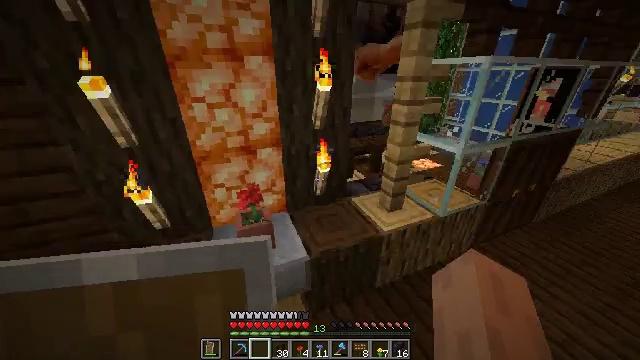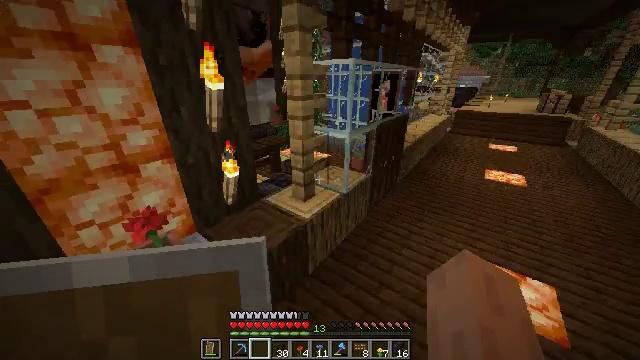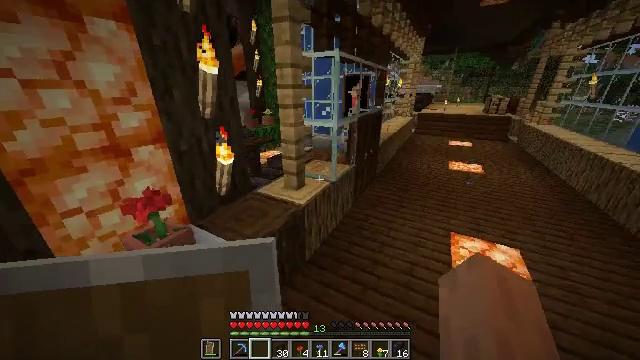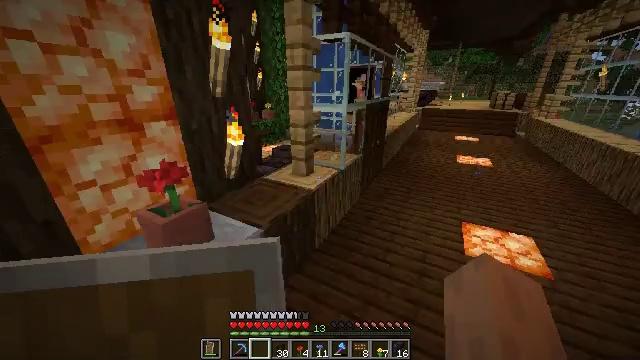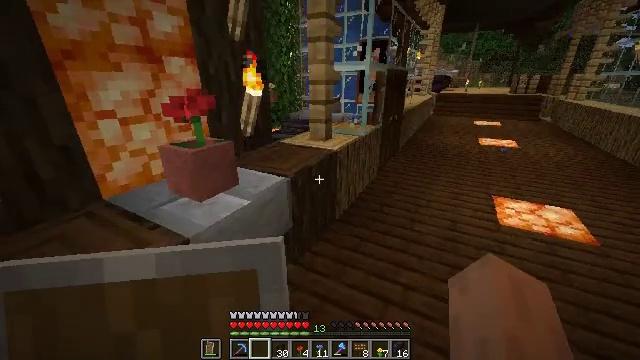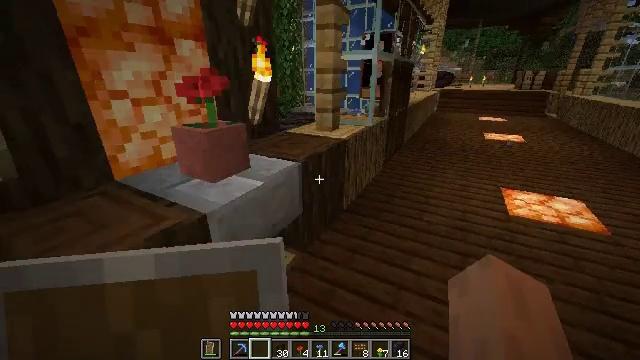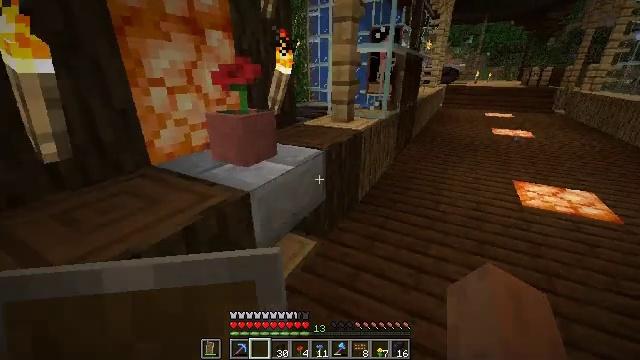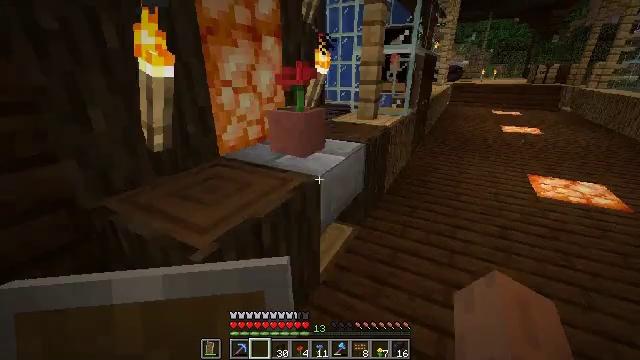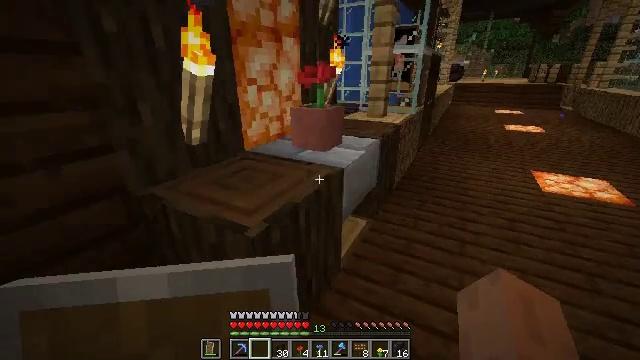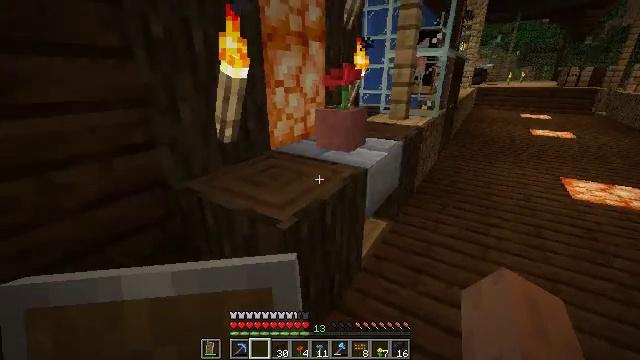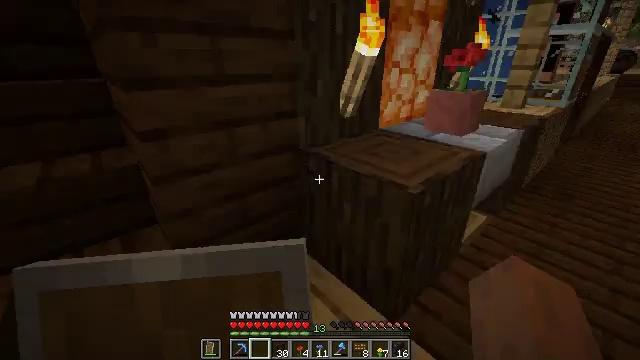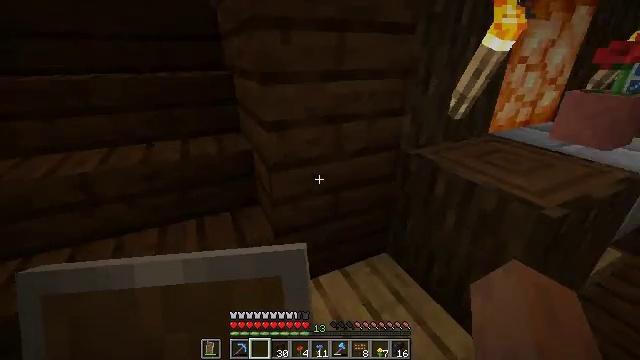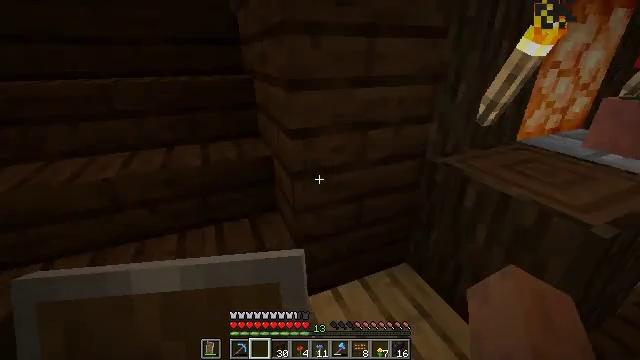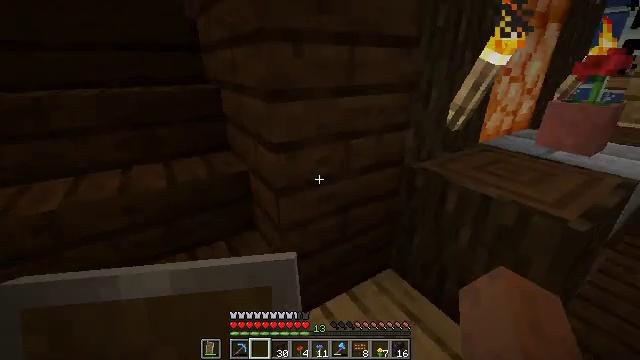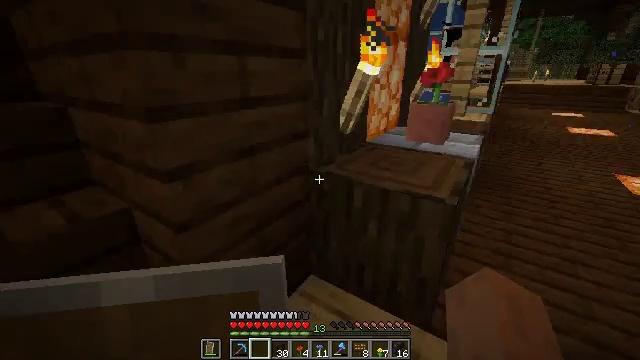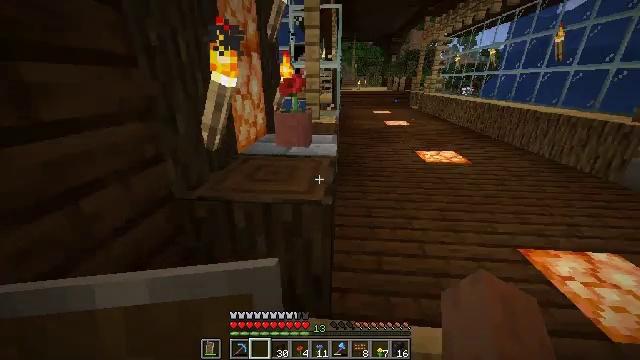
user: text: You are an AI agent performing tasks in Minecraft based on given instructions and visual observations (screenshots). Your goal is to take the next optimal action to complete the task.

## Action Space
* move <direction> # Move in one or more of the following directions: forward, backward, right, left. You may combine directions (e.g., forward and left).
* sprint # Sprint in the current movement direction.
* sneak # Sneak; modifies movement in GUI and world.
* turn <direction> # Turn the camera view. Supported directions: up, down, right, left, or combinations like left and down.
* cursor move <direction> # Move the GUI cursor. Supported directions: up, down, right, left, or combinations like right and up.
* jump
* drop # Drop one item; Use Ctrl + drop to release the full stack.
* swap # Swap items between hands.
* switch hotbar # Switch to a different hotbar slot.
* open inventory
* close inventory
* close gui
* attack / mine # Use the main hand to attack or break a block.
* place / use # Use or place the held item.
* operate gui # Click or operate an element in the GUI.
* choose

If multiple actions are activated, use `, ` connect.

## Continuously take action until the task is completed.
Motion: motion action
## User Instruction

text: Open the crafting grid to craft polished diorite stairs.
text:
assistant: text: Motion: move forward and move left, turn right and up
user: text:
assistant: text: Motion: move left, turn right and up
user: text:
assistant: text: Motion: move left
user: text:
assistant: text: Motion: move left
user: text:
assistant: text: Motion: move back and move left
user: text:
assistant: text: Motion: move back and move left
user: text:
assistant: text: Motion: move back and move left
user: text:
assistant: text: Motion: move back and move left
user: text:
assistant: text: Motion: move back and move left, turn left
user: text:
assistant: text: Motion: move left, turn left and down
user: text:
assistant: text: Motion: move forward and move left, turn left and down
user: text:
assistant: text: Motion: move forward and move left, turn left
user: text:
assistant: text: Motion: turn right and up
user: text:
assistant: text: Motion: move forward, turn right and up
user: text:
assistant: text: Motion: move forward and move right, turn right
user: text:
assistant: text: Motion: move forward and move right, turn right
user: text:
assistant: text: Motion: move forward and move right
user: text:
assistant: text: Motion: move forward and move right
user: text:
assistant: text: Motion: move forward and move right
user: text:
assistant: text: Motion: move forward and move right
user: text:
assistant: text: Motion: move forward and move right
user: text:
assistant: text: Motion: move forward and move right
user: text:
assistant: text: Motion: move forward and move right
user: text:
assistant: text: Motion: move forward
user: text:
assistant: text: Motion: move forward
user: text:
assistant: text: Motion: move forward
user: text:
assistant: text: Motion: move forward
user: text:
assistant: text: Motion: move forward, open inventory
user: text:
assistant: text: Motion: move forward, open inventory
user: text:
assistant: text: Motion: open inventory